Field crop: maize
Growth stage: 2
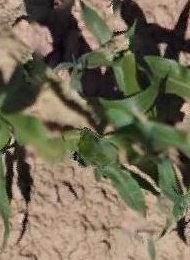
Species: maize